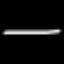
Label: line